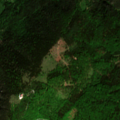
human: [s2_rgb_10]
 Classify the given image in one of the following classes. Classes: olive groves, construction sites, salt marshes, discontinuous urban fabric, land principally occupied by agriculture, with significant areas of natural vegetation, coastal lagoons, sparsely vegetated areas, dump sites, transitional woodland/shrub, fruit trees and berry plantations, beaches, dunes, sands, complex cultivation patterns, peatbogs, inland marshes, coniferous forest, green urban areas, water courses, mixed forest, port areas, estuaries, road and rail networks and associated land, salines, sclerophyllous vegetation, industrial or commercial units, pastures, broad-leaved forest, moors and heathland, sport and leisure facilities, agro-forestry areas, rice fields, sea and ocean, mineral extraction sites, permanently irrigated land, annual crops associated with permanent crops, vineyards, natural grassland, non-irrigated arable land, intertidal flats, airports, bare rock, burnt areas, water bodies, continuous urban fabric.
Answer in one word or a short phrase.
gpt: pastures, broad-leaved forest, coniferous forest, mixed forest